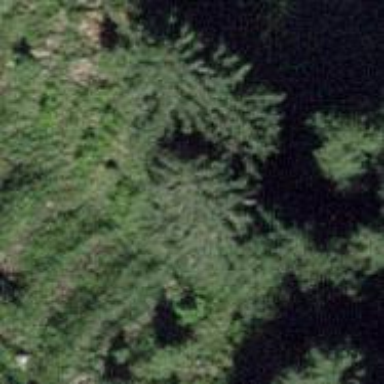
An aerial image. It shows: Evergreen tree with needle-leaved leaves.